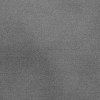
Atmospheric dust classification: dusty